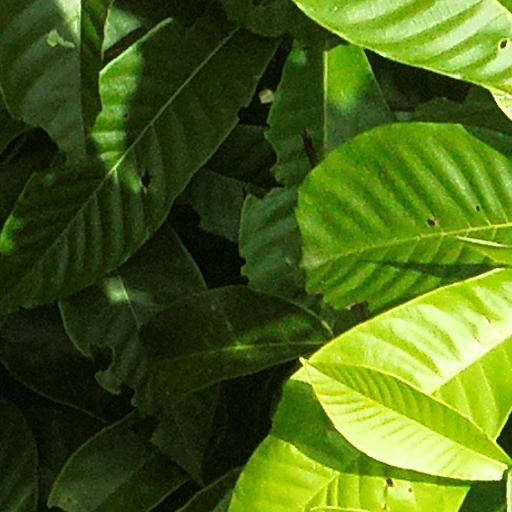
Species: Alseis blackiana
GBIF accepted scientific name: Alseis blackiana
Crown area (m\u00b2): 48.252